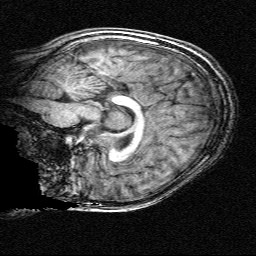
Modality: T1w
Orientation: sagittal
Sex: male
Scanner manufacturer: siemens
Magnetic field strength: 3 T
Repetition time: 2.3 s
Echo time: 0.00336 s